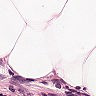
Metastatic tissue present: no